Question: I have a problem, which is hard to formulate. I have boost serialized object and I need to create the same one. The first object was created on different machine (but with the same architecture).
Code of serialization/deserialization didn't change.
The new object itself is serialized normally. Both of them are deserialized normally too.
The objects are the same exact size. And at most the same at the content.
The objects are the bunch of unicode UTF8 strings (with some additional information).
But with the old object program is working ok, and with the new one - it's not.
The example of binary differences of two serialized files:

Any suggestions would be great.
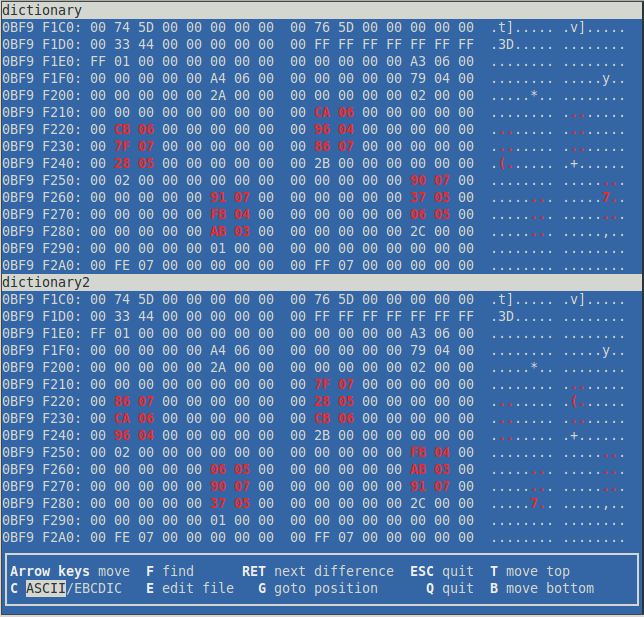
Answer: I've found the problem (thanks to my colleagues): the problem is that the first file was serialized with program compiled with gcc flag "-funsigned-char" and the second - with the program compiled without it. When this flag is synchronized, the output is the same.